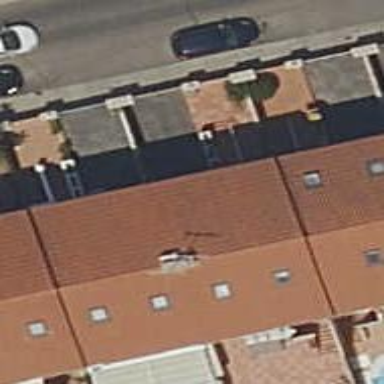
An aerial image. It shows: Terraced building with pitched roof oriented across.